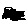
Label: cloud